Aerial crown-view tile of a tropical tree (Barro Colorado Island, Panama), acquired 20250818:
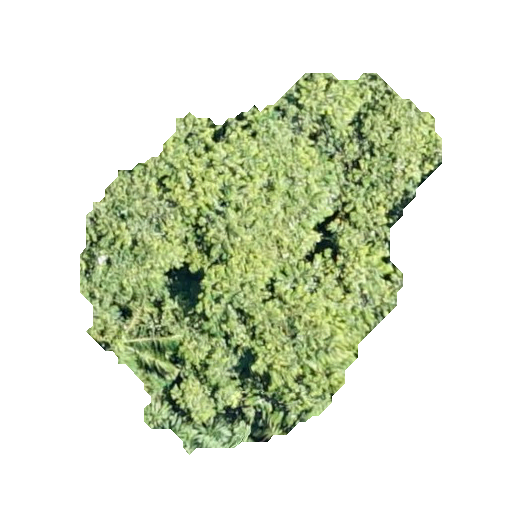
Species: Luehea seemannii
GBIF accepted scientific name: Luehea seemannii
Crown area: 129.617 m²